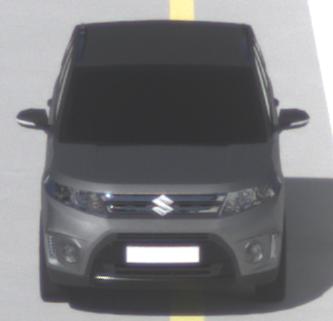
Make: Suzuki
Model: Vitara 1.6
Detailed model: Vitara (LY)
Model produced from: 2015/04
Model produced until: 2018/08
Doors: 5
Color: gray
Road condition: dry road
Daytime: midday
Contrast: high contrast